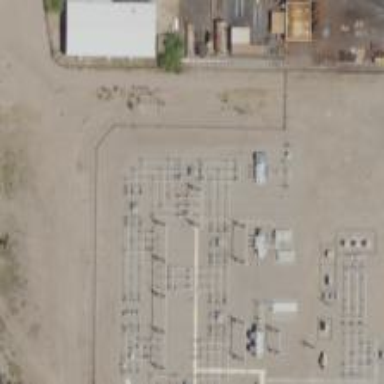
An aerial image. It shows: Switch for power supply.